Interaction volume radius: 5 \u00c5
Interaction volume height: 10 \u00c5
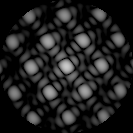
Disorder parameter: 0.08526